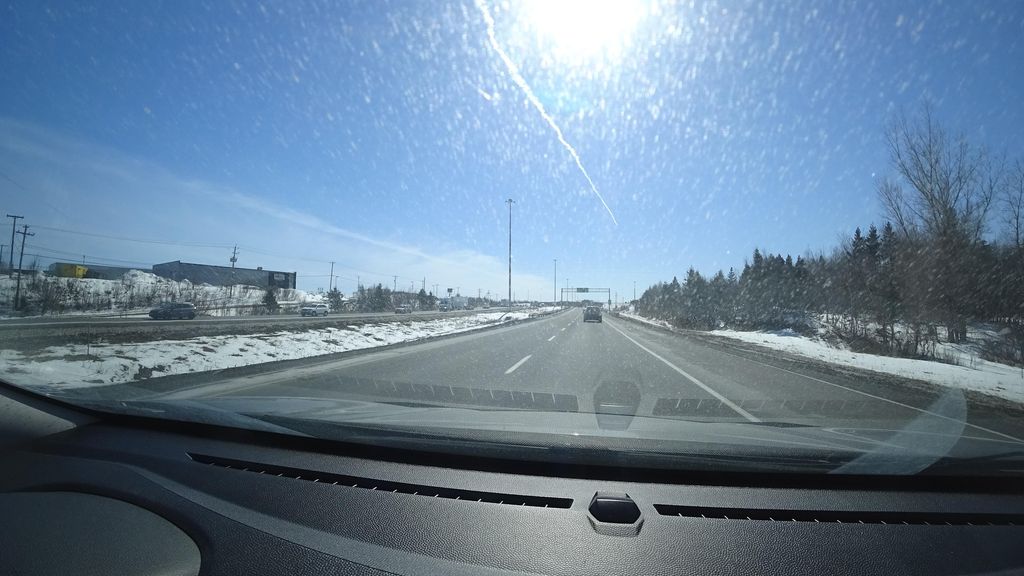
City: quebec_city